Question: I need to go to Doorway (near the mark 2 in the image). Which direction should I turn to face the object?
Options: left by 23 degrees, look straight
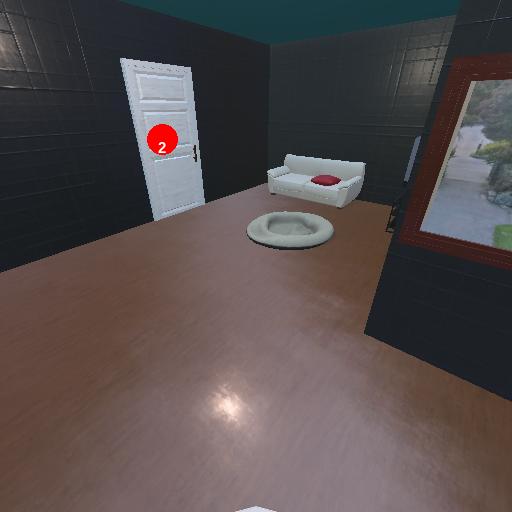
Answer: left by 23 degrees